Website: bh-photo
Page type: gifting
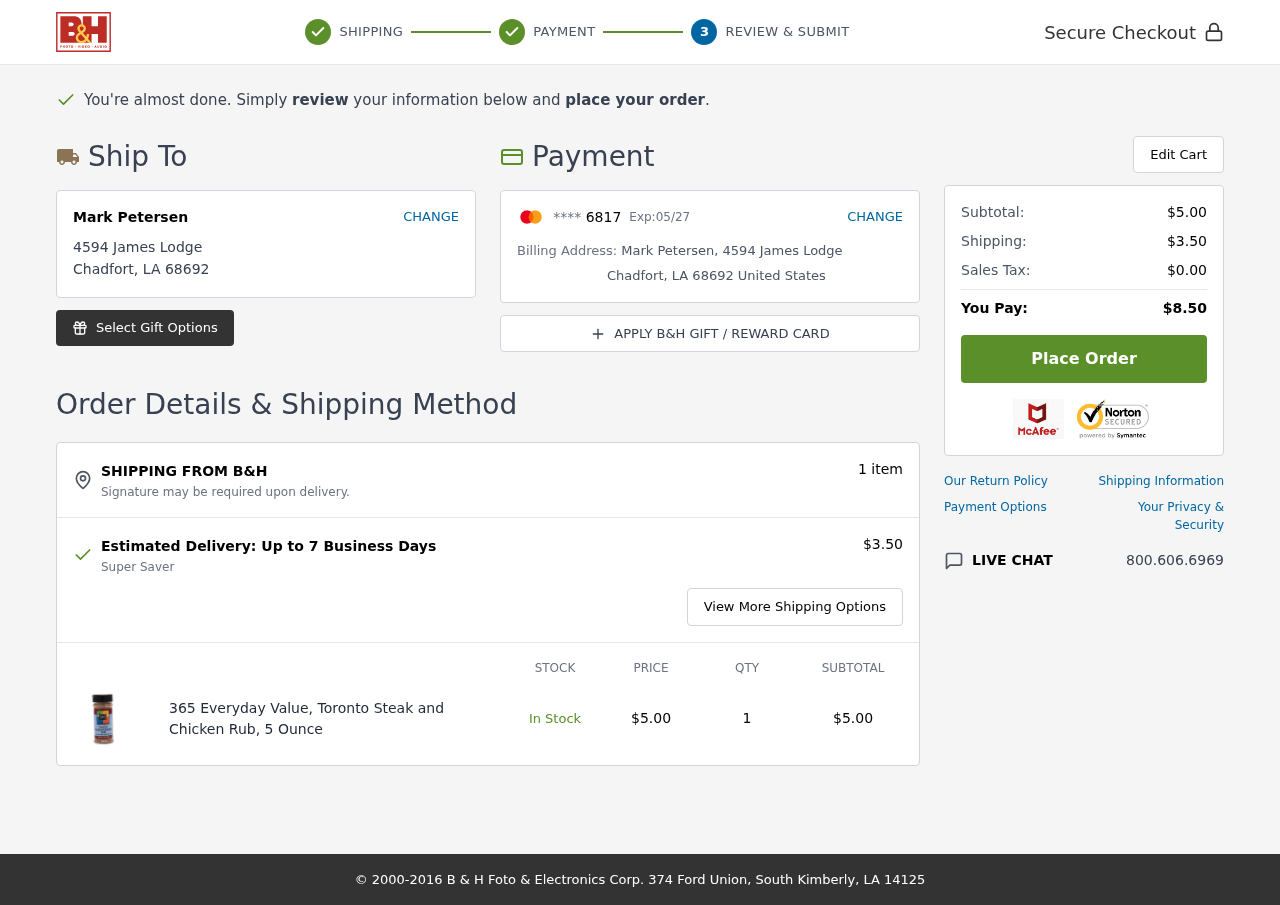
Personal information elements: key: PII_CARD_EXPIRY
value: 05/27
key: PII_CARD_LAST4
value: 6817
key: PII_CITY
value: Chadfort
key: PII_COUNTRY
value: United States
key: PII_FULLNAME
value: Mark Petersen
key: PII_POSTCODE
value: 68692
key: PII_STATE_ABBR
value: LA
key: PII_STREET
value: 4594 James Lodge
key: PII_FULLNAME2
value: Mark Petersen
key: PII_CITY2
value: Chadfort
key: PII_STATE_ABBR2
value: LA
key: PII_POSTCODE_FULL
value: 68692
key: PII_POSTCODE_NUMERIC
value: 68692
Product elements: key: PRODUCT1_NAME
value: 365 Everyday Value, Toronto Steak and Chicken Rub, 5 Ounce
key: PRODUCT1_PRICE
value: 5
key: PRODUCT1_QUANTITY
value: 1
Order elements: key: ORDER_NUM_ITEMS
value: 1 item
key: ORDER_SHIPPING_COST
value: $3.50
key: ORDER_SUBTOTAL
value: $5.00
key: ORDER_TAX
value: $0.00
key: ORDER_TOTAL
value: $8.50